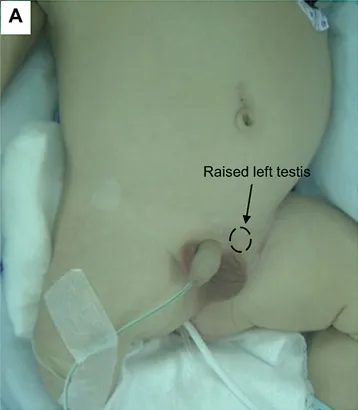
A
) After manual reduction of the hernia, the hernia bulge was not appreciable, but the left testis was raised to the proximal of the inguinal canal (arrow).
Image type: medical_photograph (skin_photograph)